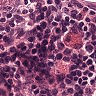
Metastatic tissue present: no